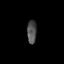
Tissue: prostate
Cell type: Epithelial cells
Senescence score: 0.3287
Nuclear area (px): 216
Mean DAPI intensity: 79.759